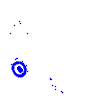
Particle: electron